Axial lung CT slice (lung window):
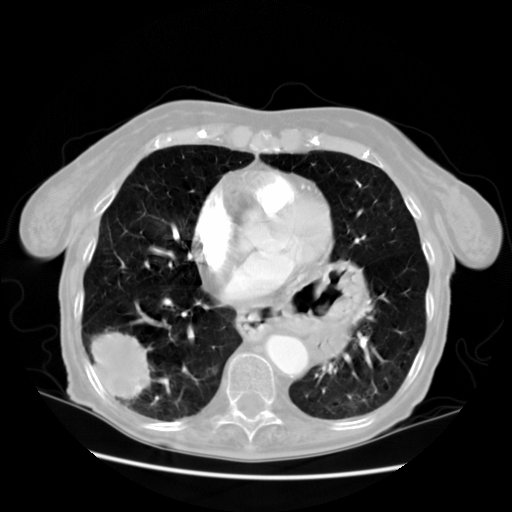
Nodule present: no